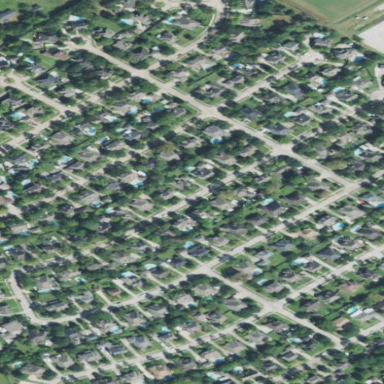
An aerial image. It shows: Residential area within neighborhood.